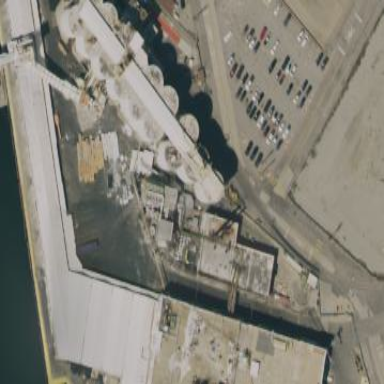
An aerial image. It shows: Silo building.